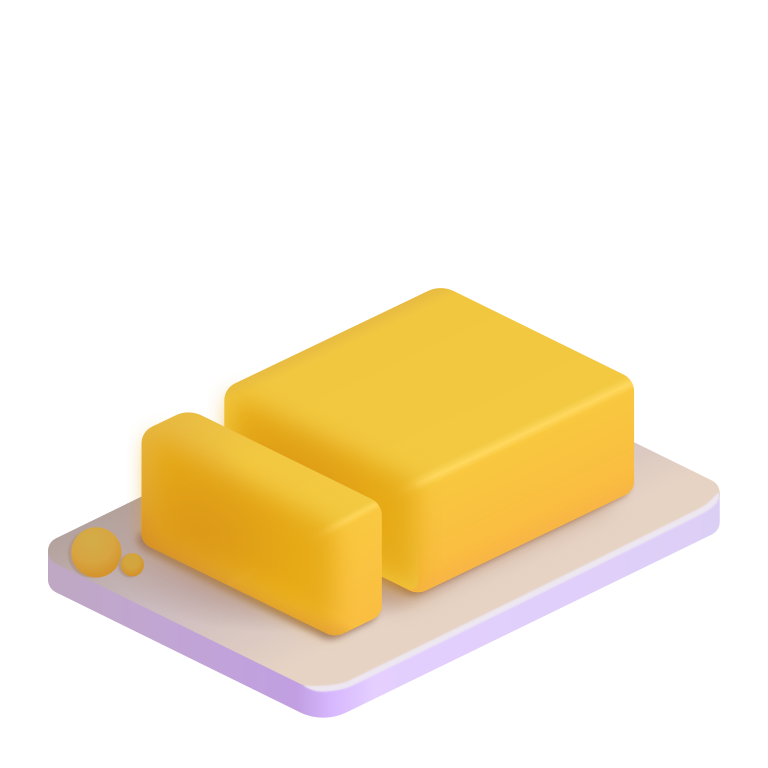
butter color